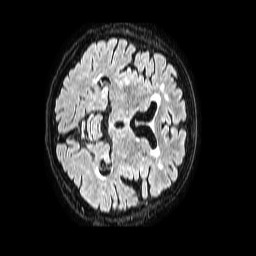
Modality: FLAIR
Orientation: axial
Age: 85
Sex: female
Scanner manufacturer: philips
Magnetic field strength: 1.5 T
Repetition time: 4.8 s
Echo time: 0.3 s